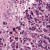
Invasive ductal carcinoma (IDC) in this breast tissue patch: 1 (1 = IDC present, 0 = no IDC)